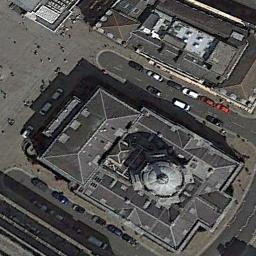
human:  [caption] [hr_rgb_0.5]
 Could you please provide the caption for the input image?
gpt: There is a church with a circular roof on the open place .

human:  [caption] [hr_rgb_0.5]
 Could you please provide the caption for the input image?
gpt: This is a church with a domed roof .

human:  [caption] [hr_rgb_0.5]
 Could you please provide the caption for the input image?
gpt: The church with a circular pointed tower and the rest of the church has some gray sloping roofs .

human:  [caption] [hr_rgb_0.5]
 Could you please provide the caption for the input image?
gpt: A gray, Approximately rectangular roof with a domed church on the main house, Surrounded by roads and cars .

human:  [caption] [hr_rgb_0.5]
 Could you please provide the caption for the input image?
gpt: A church with brown roofs is on a square .